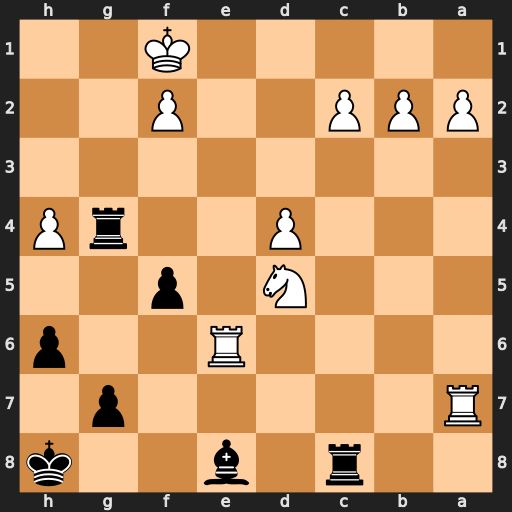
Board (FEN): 2r1b2k/R5p1/4R2p/3N1p2/3P2rP/8/PPP2P2/5K2
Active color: b
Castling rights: -
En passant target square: -
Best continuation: Bb5+ Ke1 Rxc2